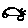
Label: car